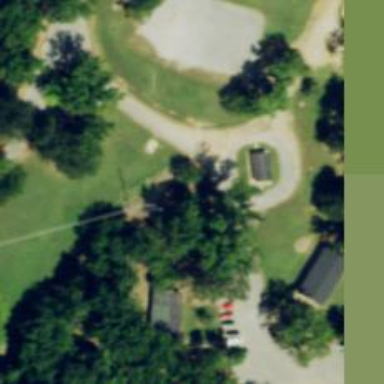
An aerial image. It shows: Disc golf tee.